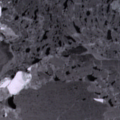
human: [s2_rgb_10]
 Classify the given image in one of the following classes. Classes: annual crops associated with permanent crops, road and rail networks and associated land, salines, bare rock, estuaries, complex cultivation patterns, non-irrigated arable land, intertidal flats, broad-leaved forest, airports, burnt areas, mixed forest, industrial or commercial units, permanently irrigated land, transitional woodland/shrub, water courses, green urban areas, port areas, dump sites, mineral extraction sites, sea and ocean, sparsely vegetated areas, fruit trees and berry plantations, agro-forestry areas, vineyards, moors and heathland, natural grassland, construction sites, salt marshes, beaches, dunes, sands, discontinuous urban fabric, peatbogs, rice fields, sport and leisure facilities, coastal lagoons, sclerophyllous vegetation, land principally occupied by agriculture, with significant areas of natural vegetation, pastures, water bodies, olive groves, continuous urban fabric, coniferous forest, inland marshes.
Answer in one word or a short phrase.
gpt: sea and ocean